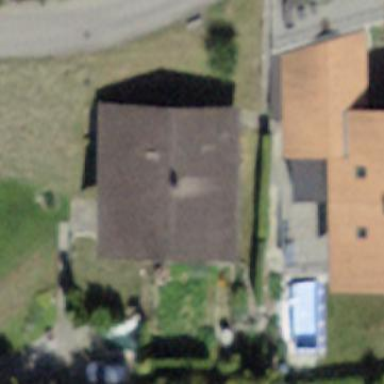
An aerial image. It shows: Residential building.